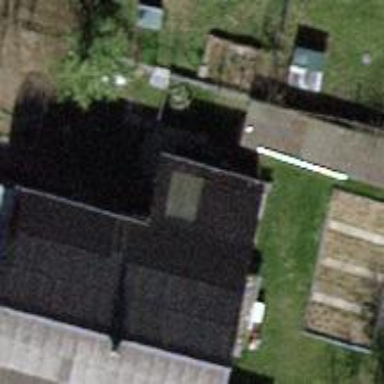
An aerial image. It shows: Gabled roofed house.